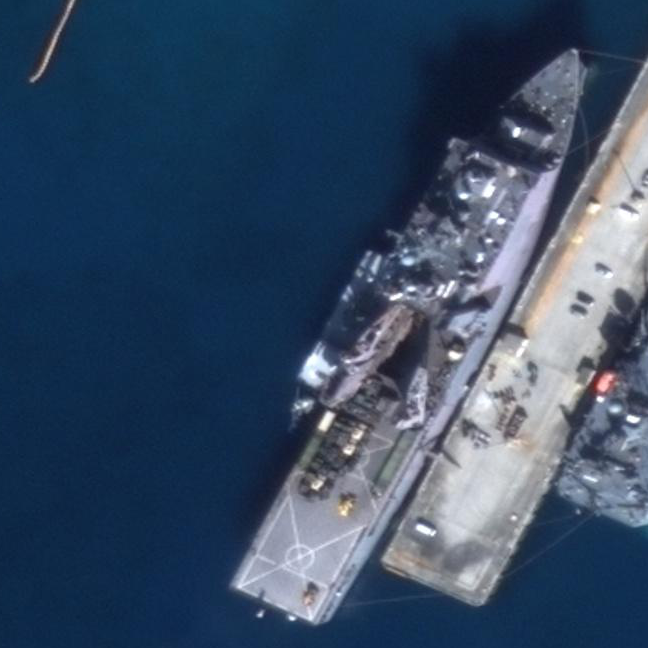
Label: combat